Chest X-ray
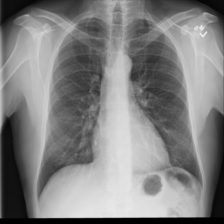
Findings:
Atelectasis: negative
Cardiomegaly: negative
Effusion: negative
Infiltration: negative
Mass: negative
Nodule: negative
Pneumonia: negative
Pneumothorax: negative
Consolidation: negative
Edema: negative
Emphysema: negative
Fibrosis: negative
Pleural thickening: negative
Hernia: negative